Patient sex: F
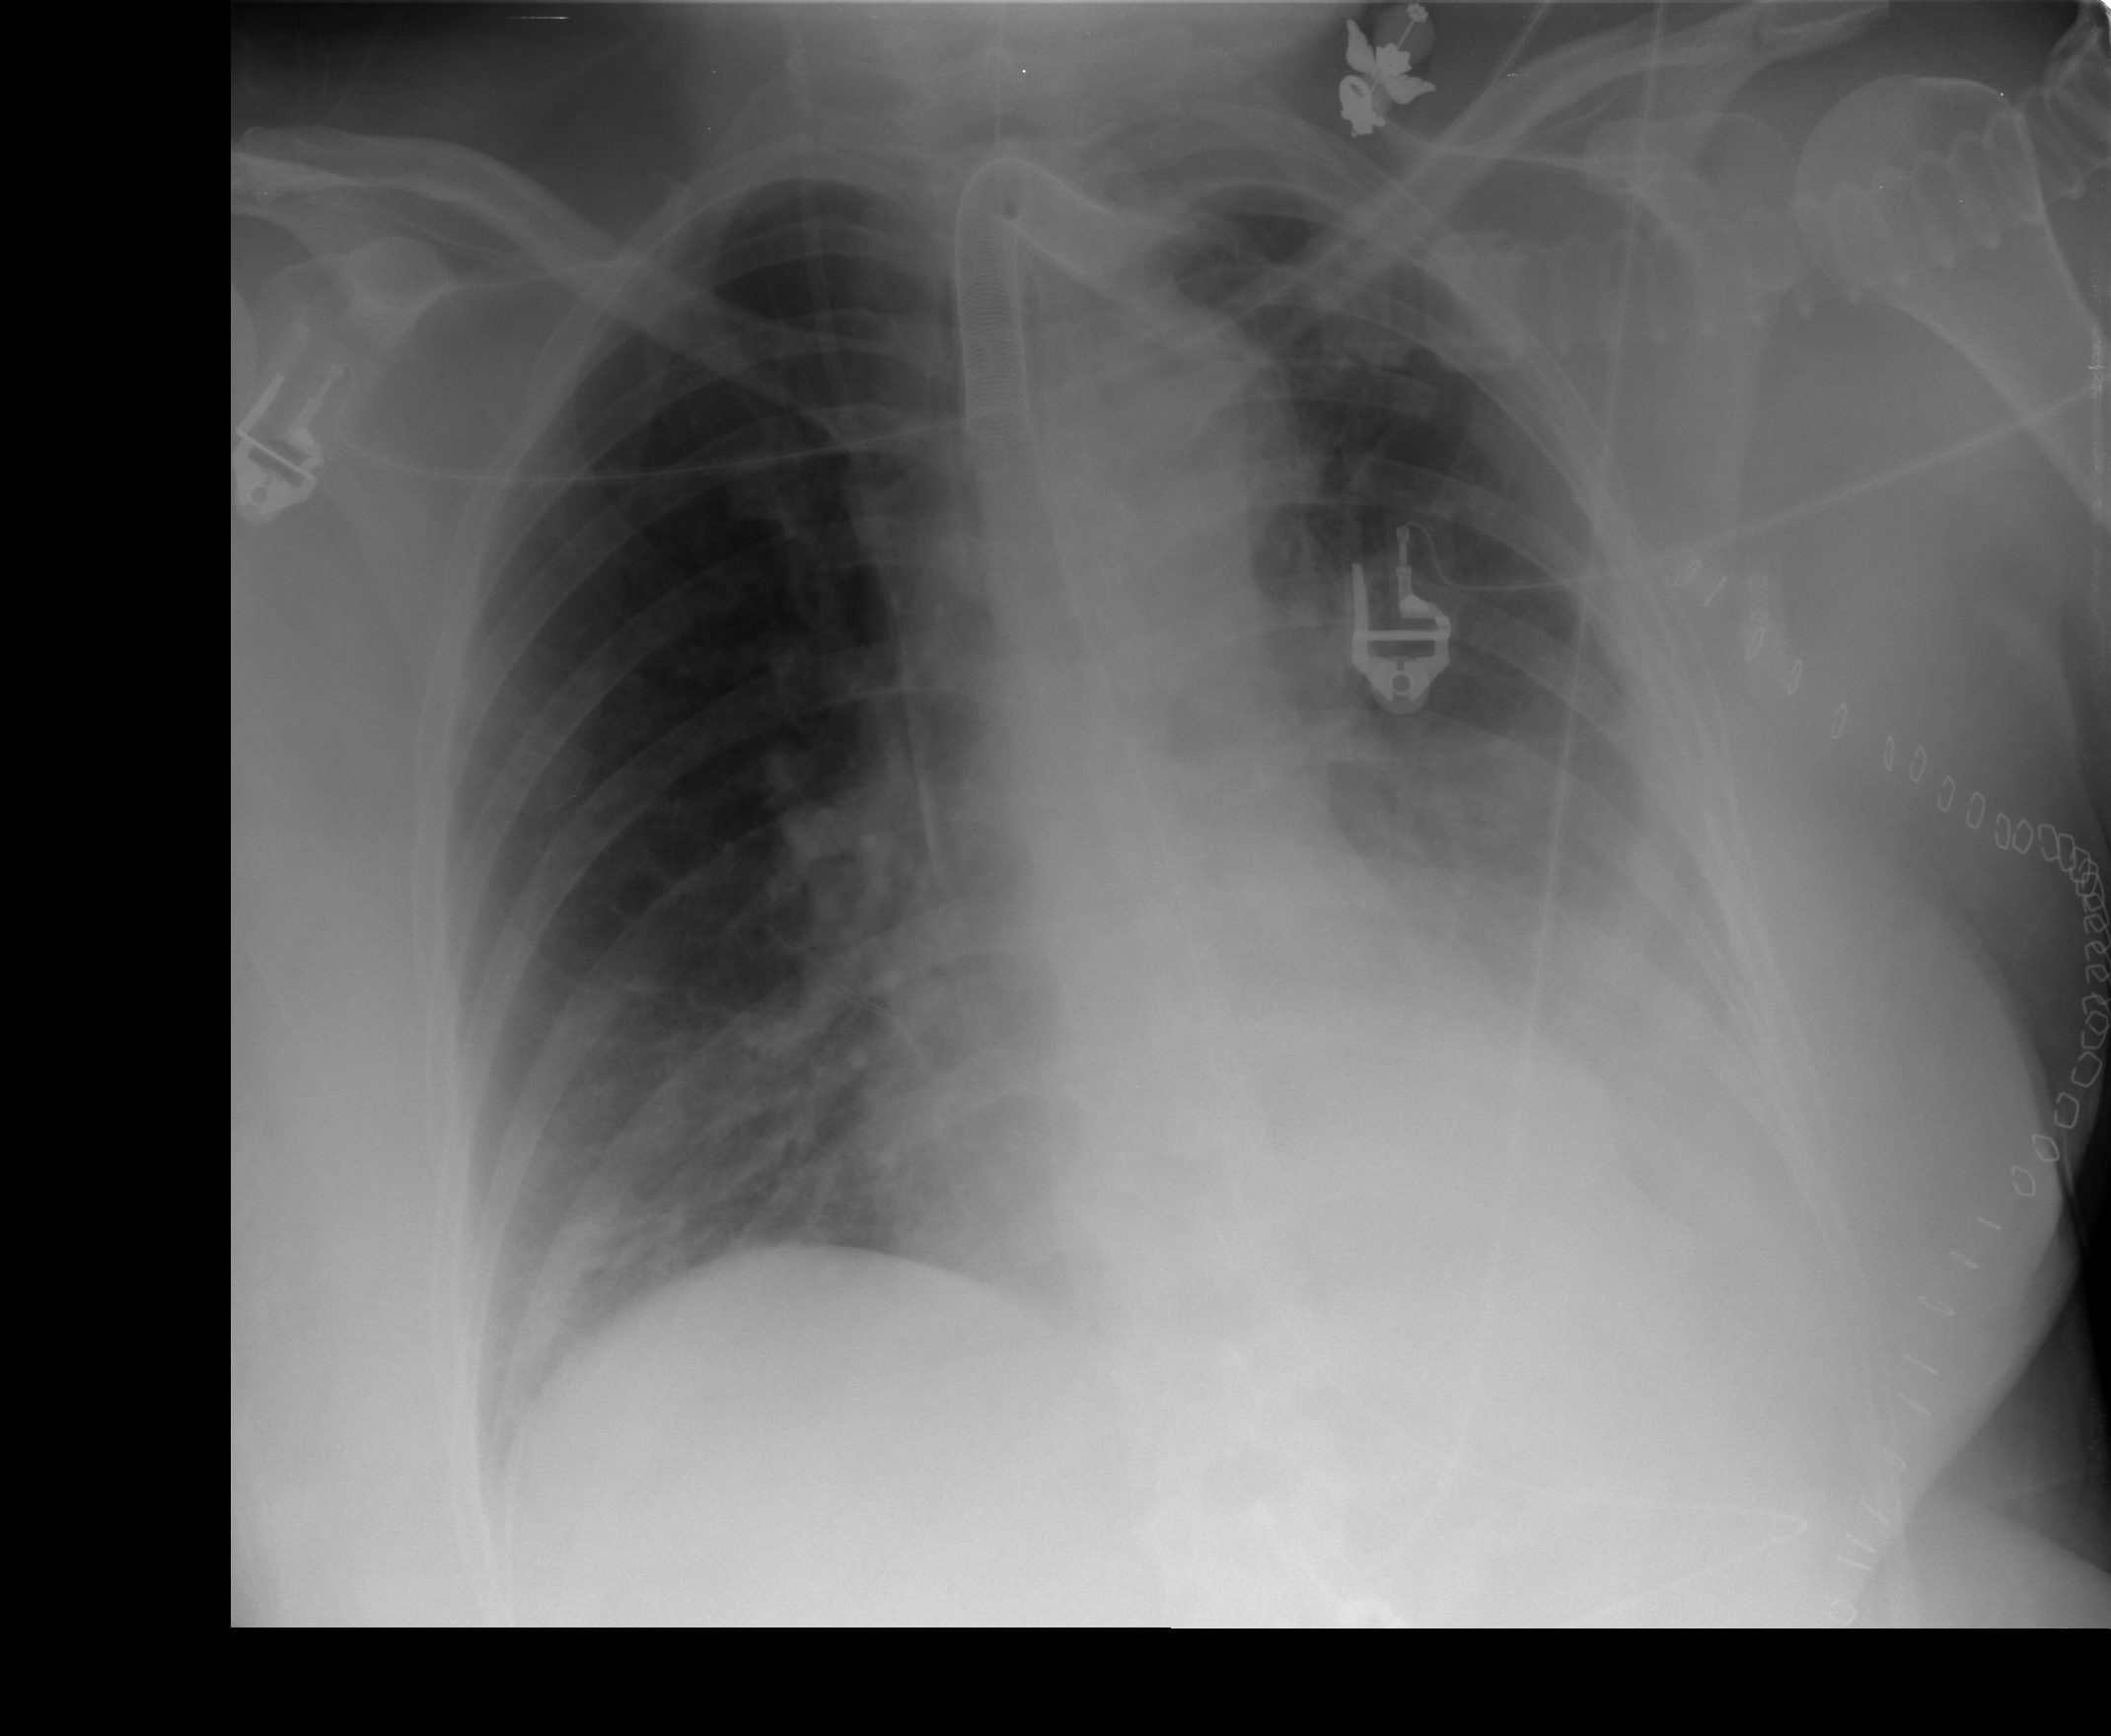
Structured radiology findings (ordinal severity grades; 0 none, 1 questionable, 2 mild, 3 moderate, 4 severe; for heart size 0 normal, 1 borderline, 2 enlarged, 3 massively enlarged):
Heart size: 0
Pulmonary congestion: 1
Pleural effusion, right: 0
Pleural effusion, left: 3
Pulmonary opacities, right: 0
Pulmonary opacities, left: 1
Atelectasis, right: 1
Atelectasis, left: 3